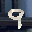
Label: 9